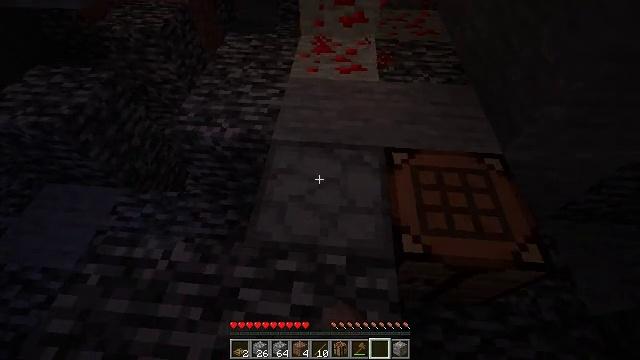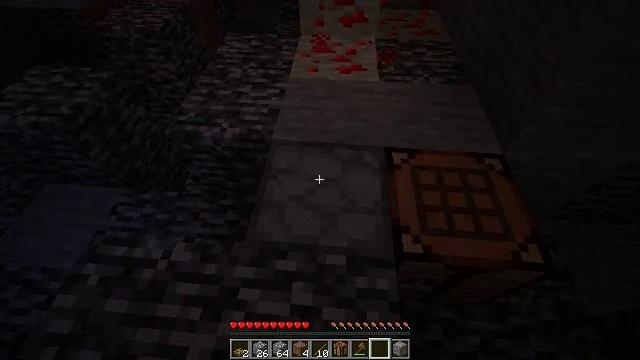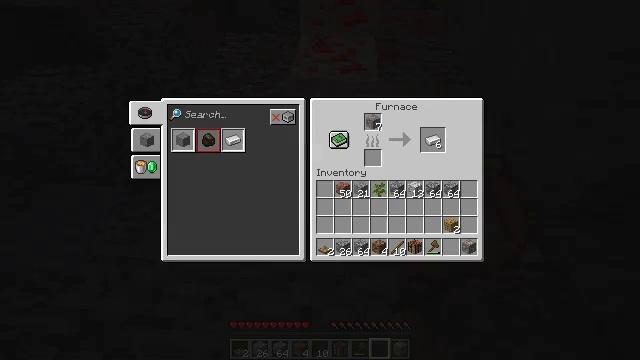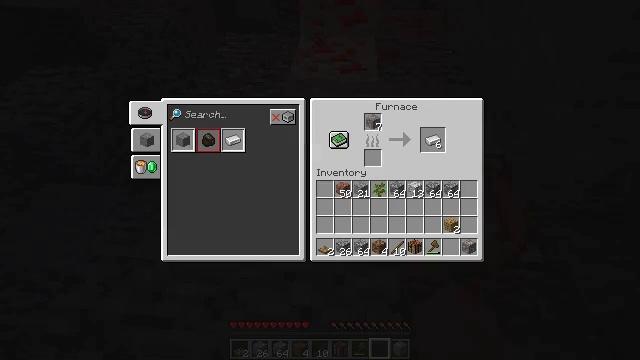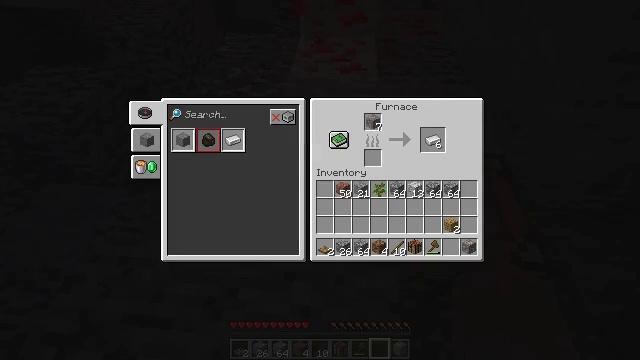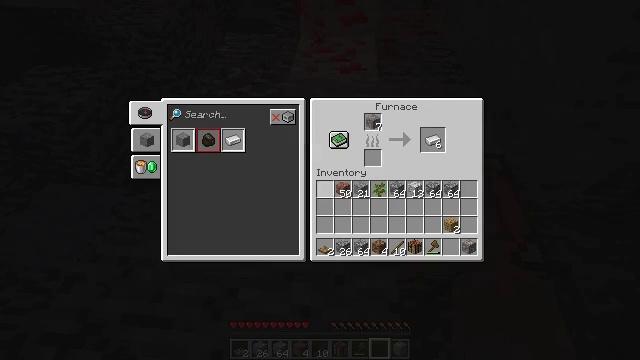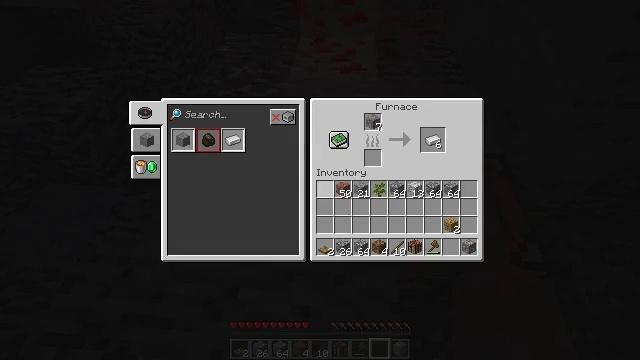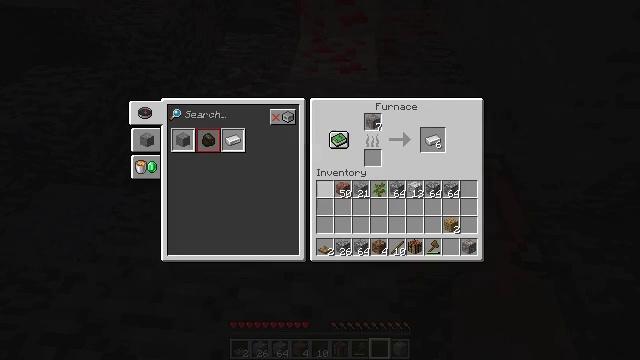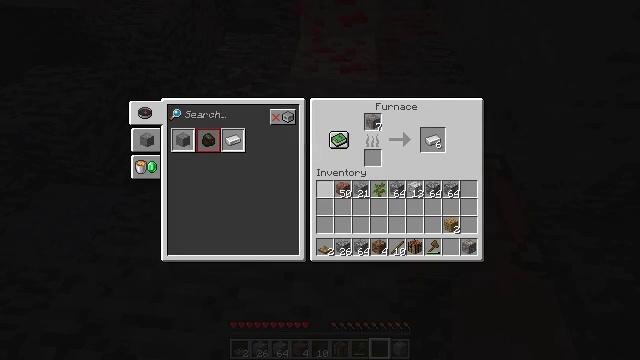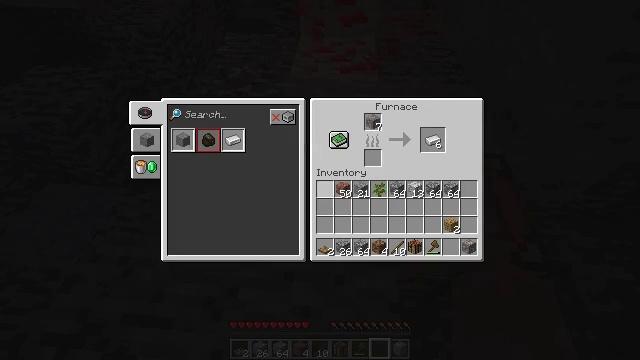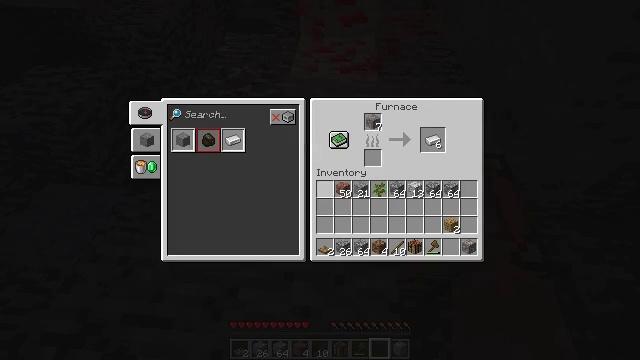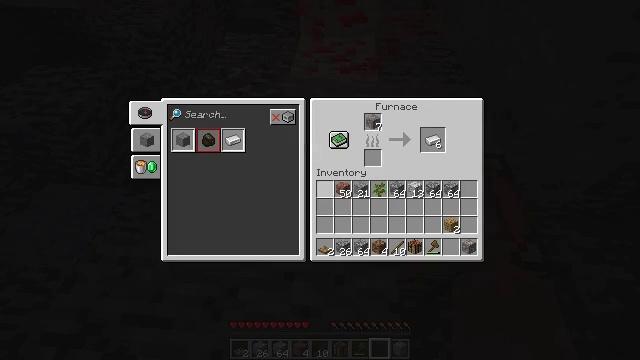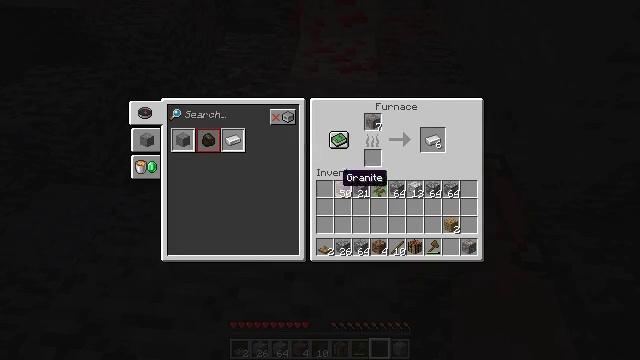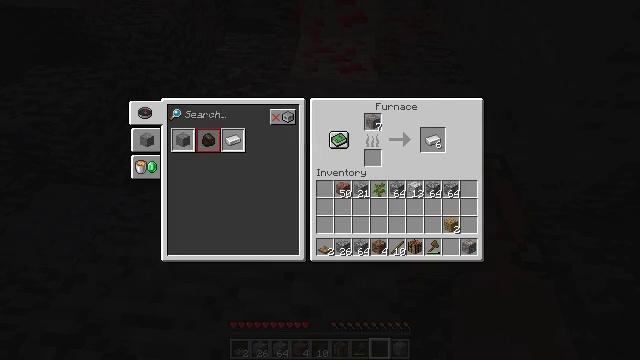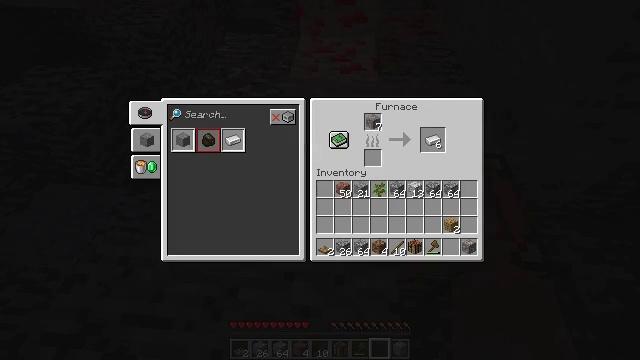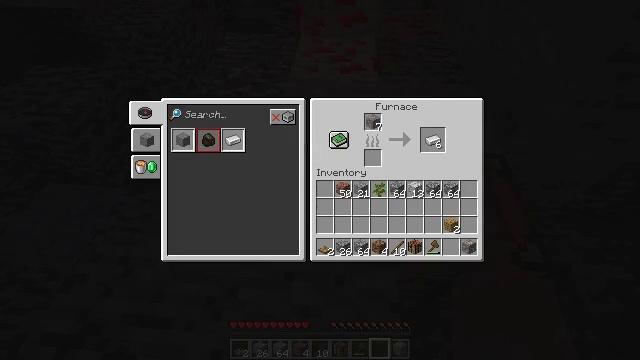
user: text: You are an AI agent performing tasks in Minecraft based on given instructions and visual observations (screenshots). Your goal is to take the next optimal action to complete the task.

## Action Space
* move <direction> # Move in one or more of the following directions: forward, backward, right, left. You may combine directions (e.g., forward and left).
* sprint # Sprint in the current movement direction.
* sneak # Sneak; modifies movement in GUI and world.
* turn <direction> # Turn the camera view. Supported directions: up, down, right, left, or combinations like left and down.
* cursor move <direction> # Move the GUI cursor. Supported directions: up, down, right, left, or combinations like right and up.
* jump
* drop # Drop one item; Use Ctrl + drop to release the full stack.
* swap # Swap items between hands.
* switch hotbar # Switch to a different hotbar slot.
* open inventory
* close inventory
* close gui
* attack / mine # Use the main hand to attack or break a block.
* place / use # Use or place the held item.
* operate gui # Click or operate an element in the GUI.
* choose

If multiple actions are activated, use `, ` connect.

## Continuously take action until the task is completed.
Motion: motion action
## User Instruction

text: craft item air
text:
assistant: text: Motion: no_op
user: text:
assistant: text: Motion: open gui
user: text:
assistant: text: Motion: no_op
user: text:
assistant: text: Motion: no_op
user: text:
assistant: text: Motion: cursor move right and down
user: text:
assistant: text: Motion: no_op
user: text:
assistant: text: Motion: no_op
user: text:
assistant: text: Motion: no_op
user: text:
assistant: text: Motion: no_op
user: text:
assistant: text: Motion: no_op
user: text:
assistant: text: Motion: no_op
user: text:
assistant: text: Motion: no_op
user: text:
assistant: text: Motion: cursor move up
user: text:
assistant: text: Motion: cursor move left and up
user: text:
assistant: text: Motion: cursor move left and up
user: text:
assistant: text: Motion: cursor move right and up
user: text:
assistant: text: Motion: cursor move right and up
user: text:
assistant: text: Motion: cursor move right
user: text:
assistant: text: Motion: no_op
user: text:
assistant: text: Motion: cursor move right
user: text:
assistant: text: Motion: cursor move right
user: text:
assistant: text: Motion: cursor move right
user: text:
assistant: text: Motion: no_op
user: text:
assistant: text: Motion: cursor move left and down
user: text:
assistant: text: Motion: cursor move down
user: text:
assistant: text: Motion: sneak
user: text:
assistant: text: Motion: sneak
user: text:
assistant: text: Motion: sneak
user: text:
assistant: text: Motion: sneak
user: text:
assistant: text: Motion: sneak